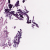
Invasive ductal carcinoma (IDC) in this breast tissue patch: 0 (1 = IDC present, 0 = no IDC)